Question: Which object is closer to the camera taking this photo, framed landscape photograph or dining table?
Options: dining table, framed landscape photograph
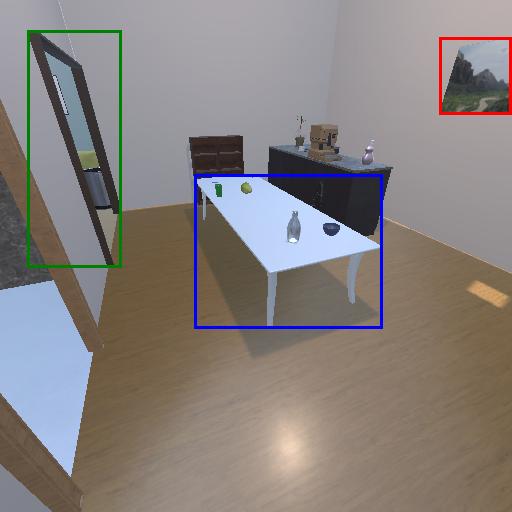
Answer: dining table